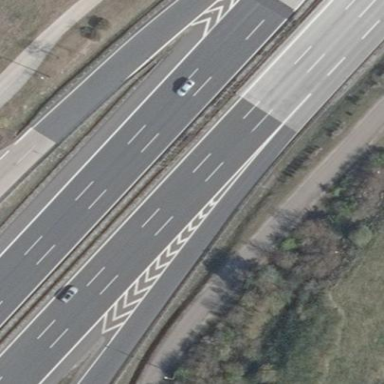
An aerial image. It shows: Motorway area.